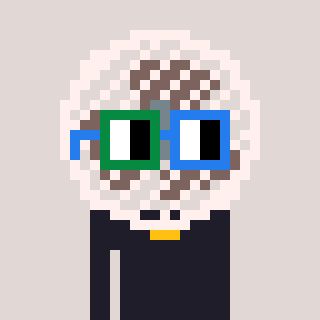
a pixel art character with square green and blue glasses, a fan-shaped head and a grayscale-colored body on a warm background